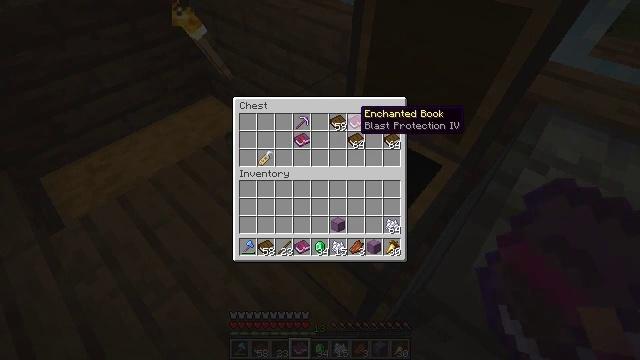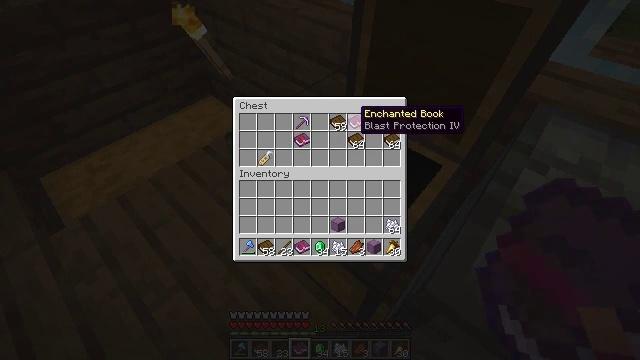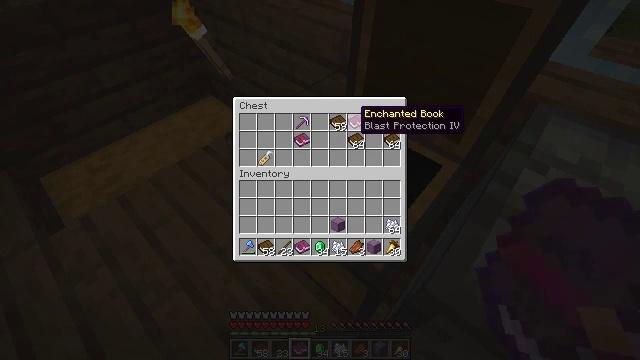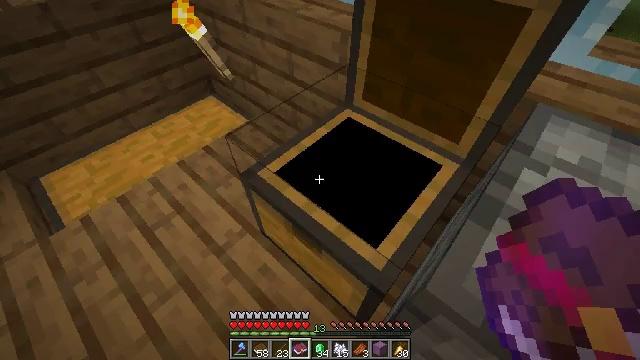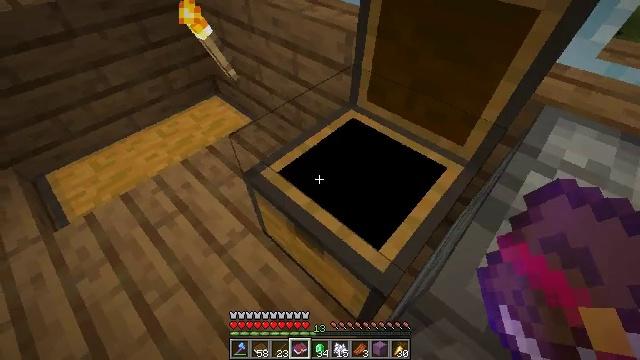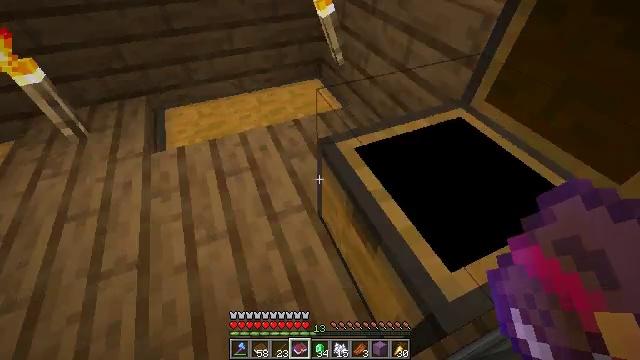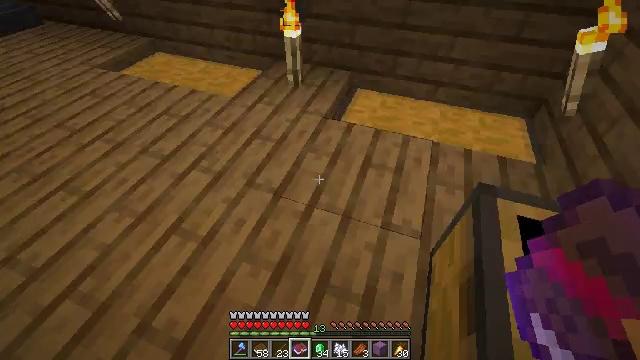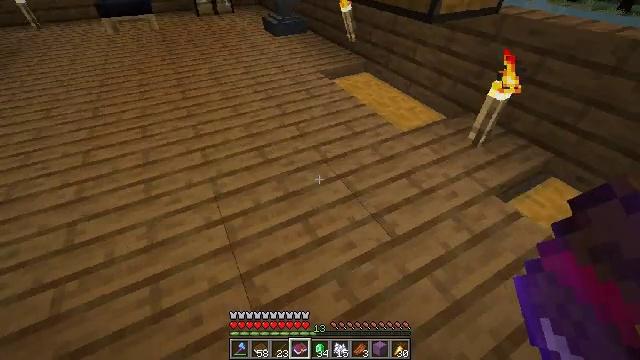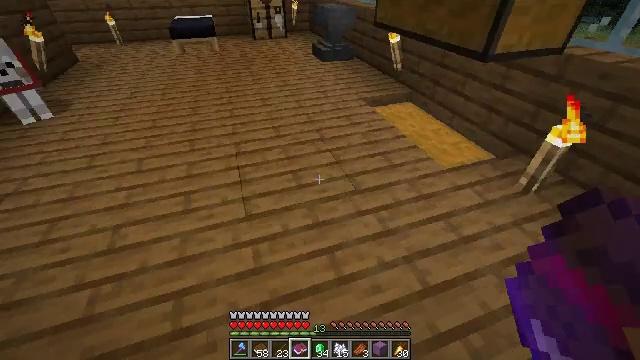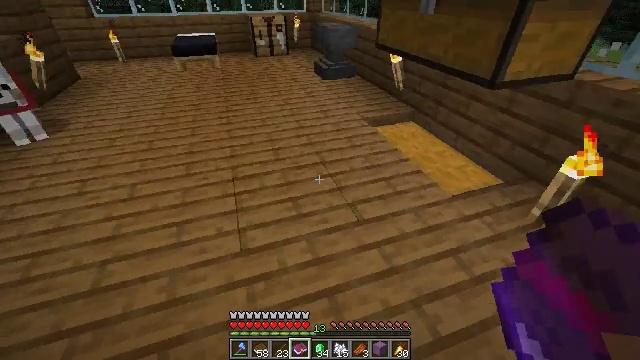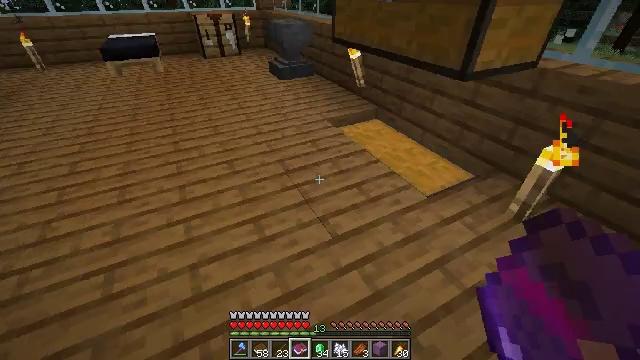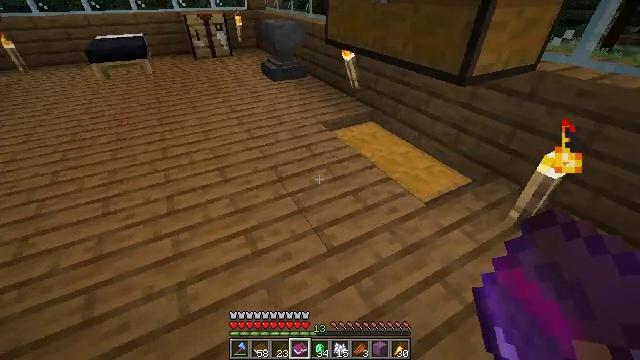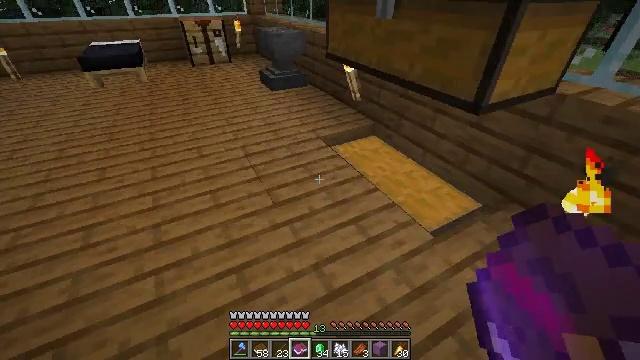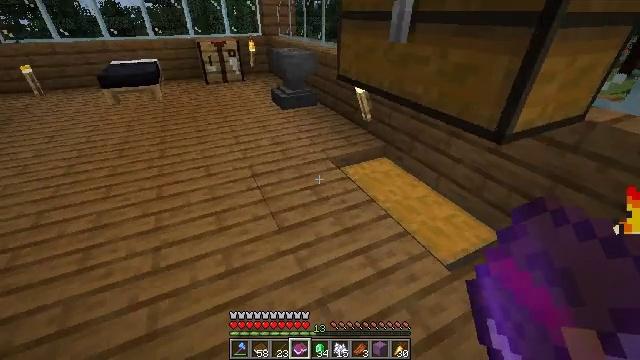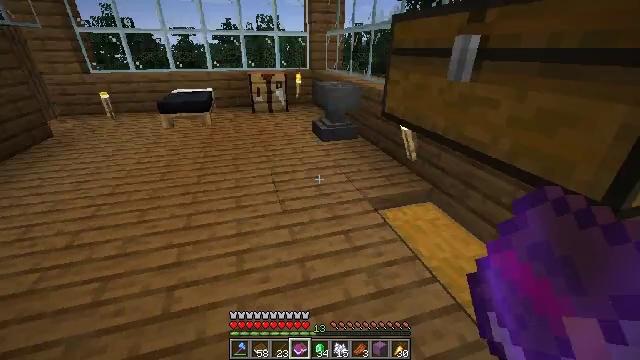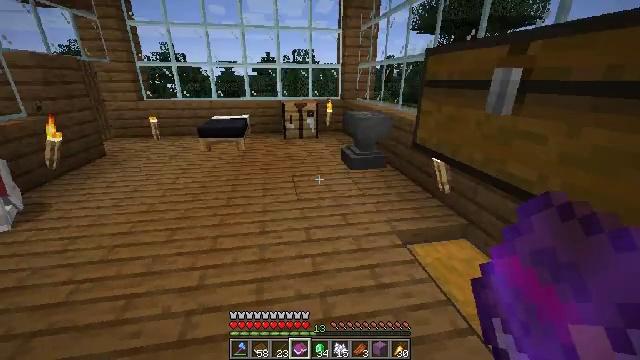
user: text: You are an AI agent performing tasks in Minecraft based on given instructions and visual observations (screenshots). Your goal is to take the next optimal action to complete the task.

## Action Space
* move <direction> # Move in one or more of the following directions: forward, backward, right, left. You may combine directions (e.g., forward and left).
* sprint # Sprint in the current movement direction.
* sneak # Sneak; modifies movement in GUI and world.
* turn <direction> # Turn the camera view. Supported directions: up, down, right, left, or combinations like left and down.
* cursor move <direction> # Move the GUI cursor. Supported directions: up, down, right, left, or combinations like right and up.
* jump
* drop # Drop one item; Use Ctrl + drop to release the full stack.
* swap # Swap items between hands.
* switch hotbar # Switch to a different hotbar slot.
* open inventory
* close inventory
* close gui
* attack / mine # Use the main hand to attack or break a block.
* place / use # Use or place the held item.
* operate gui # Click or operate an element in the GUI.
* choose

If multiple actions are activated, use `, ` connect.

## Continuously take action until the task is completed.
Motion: motion action
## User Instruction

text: Get an enchanted book using the enchanting table.
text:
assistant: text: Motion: sneak
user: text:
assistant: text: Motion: sneak
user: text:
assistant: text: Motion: sneak, close inventory
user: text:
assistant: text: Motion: sneak, turn left, close inventory
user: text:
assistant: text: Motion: turn left and up
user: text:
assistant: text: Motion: turn left
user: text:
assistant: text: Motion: move forward, turn left and up
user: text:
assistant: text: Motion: move forward, turn left and up
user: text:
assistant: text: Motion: move forward, turn up
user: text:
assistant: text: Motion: move forward, turn right
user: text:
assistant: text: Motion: move forward, turn right
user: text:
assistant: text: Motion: move forward
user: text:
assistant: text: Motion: move forward, turn left and up
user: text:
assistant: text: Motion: move forward, turn left and up
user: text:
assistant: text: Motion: move forward, turn left and up
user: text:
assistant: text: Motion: move forward, sprint, turn left and up
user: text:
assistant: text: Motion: move forward, sprint, turn left and up
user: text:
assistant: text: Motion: move forward, sprint, turn up
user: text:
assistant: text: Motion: move forward, sprint, turn up
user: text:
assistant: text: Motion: move forward, sprint
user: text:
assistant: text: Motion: move forward, sprint, turn left
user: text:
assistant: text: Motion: move forward, sprint, turn left
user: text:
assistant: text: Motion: move forward, sprint, turn left and down
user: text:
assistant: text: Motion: move forward, sprint, turn left and down
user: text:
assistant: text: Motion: move forward, sprint, turn left and down
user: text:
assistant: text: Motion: move forward, sprint, turn left
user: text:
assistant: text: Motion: move forward, sprint, turn left and down
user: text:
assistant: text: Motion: move forward, sprint
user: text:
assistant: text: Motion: move forward, sprint
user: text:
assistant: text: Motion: move forward, sprint